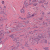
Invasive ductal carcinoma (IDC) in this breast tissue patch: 1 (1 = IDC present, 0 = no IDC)